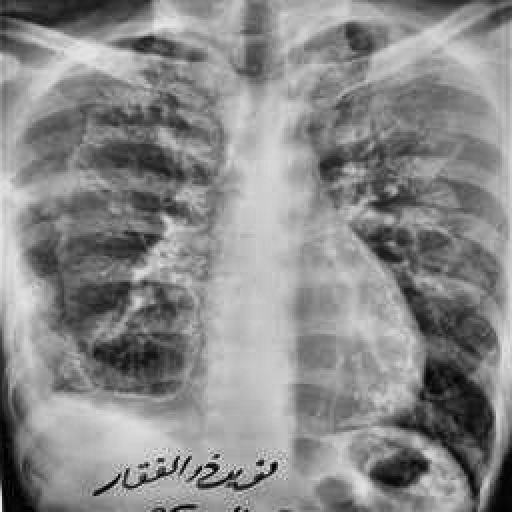
Finding: TUBERCULOSIS